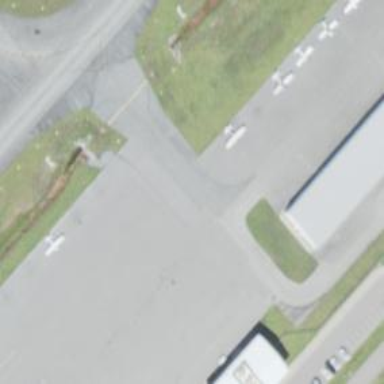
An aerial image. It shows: View of taxiway at the airport.